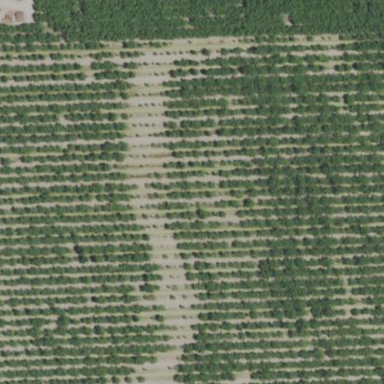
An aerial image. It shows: Vineyard.